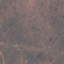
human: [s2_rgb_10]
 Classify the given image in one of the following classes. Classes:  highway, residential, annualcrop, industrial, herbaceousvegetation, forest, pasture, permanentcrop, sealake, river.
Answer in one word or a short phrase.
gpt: HerbaceousVegetation